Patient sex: M
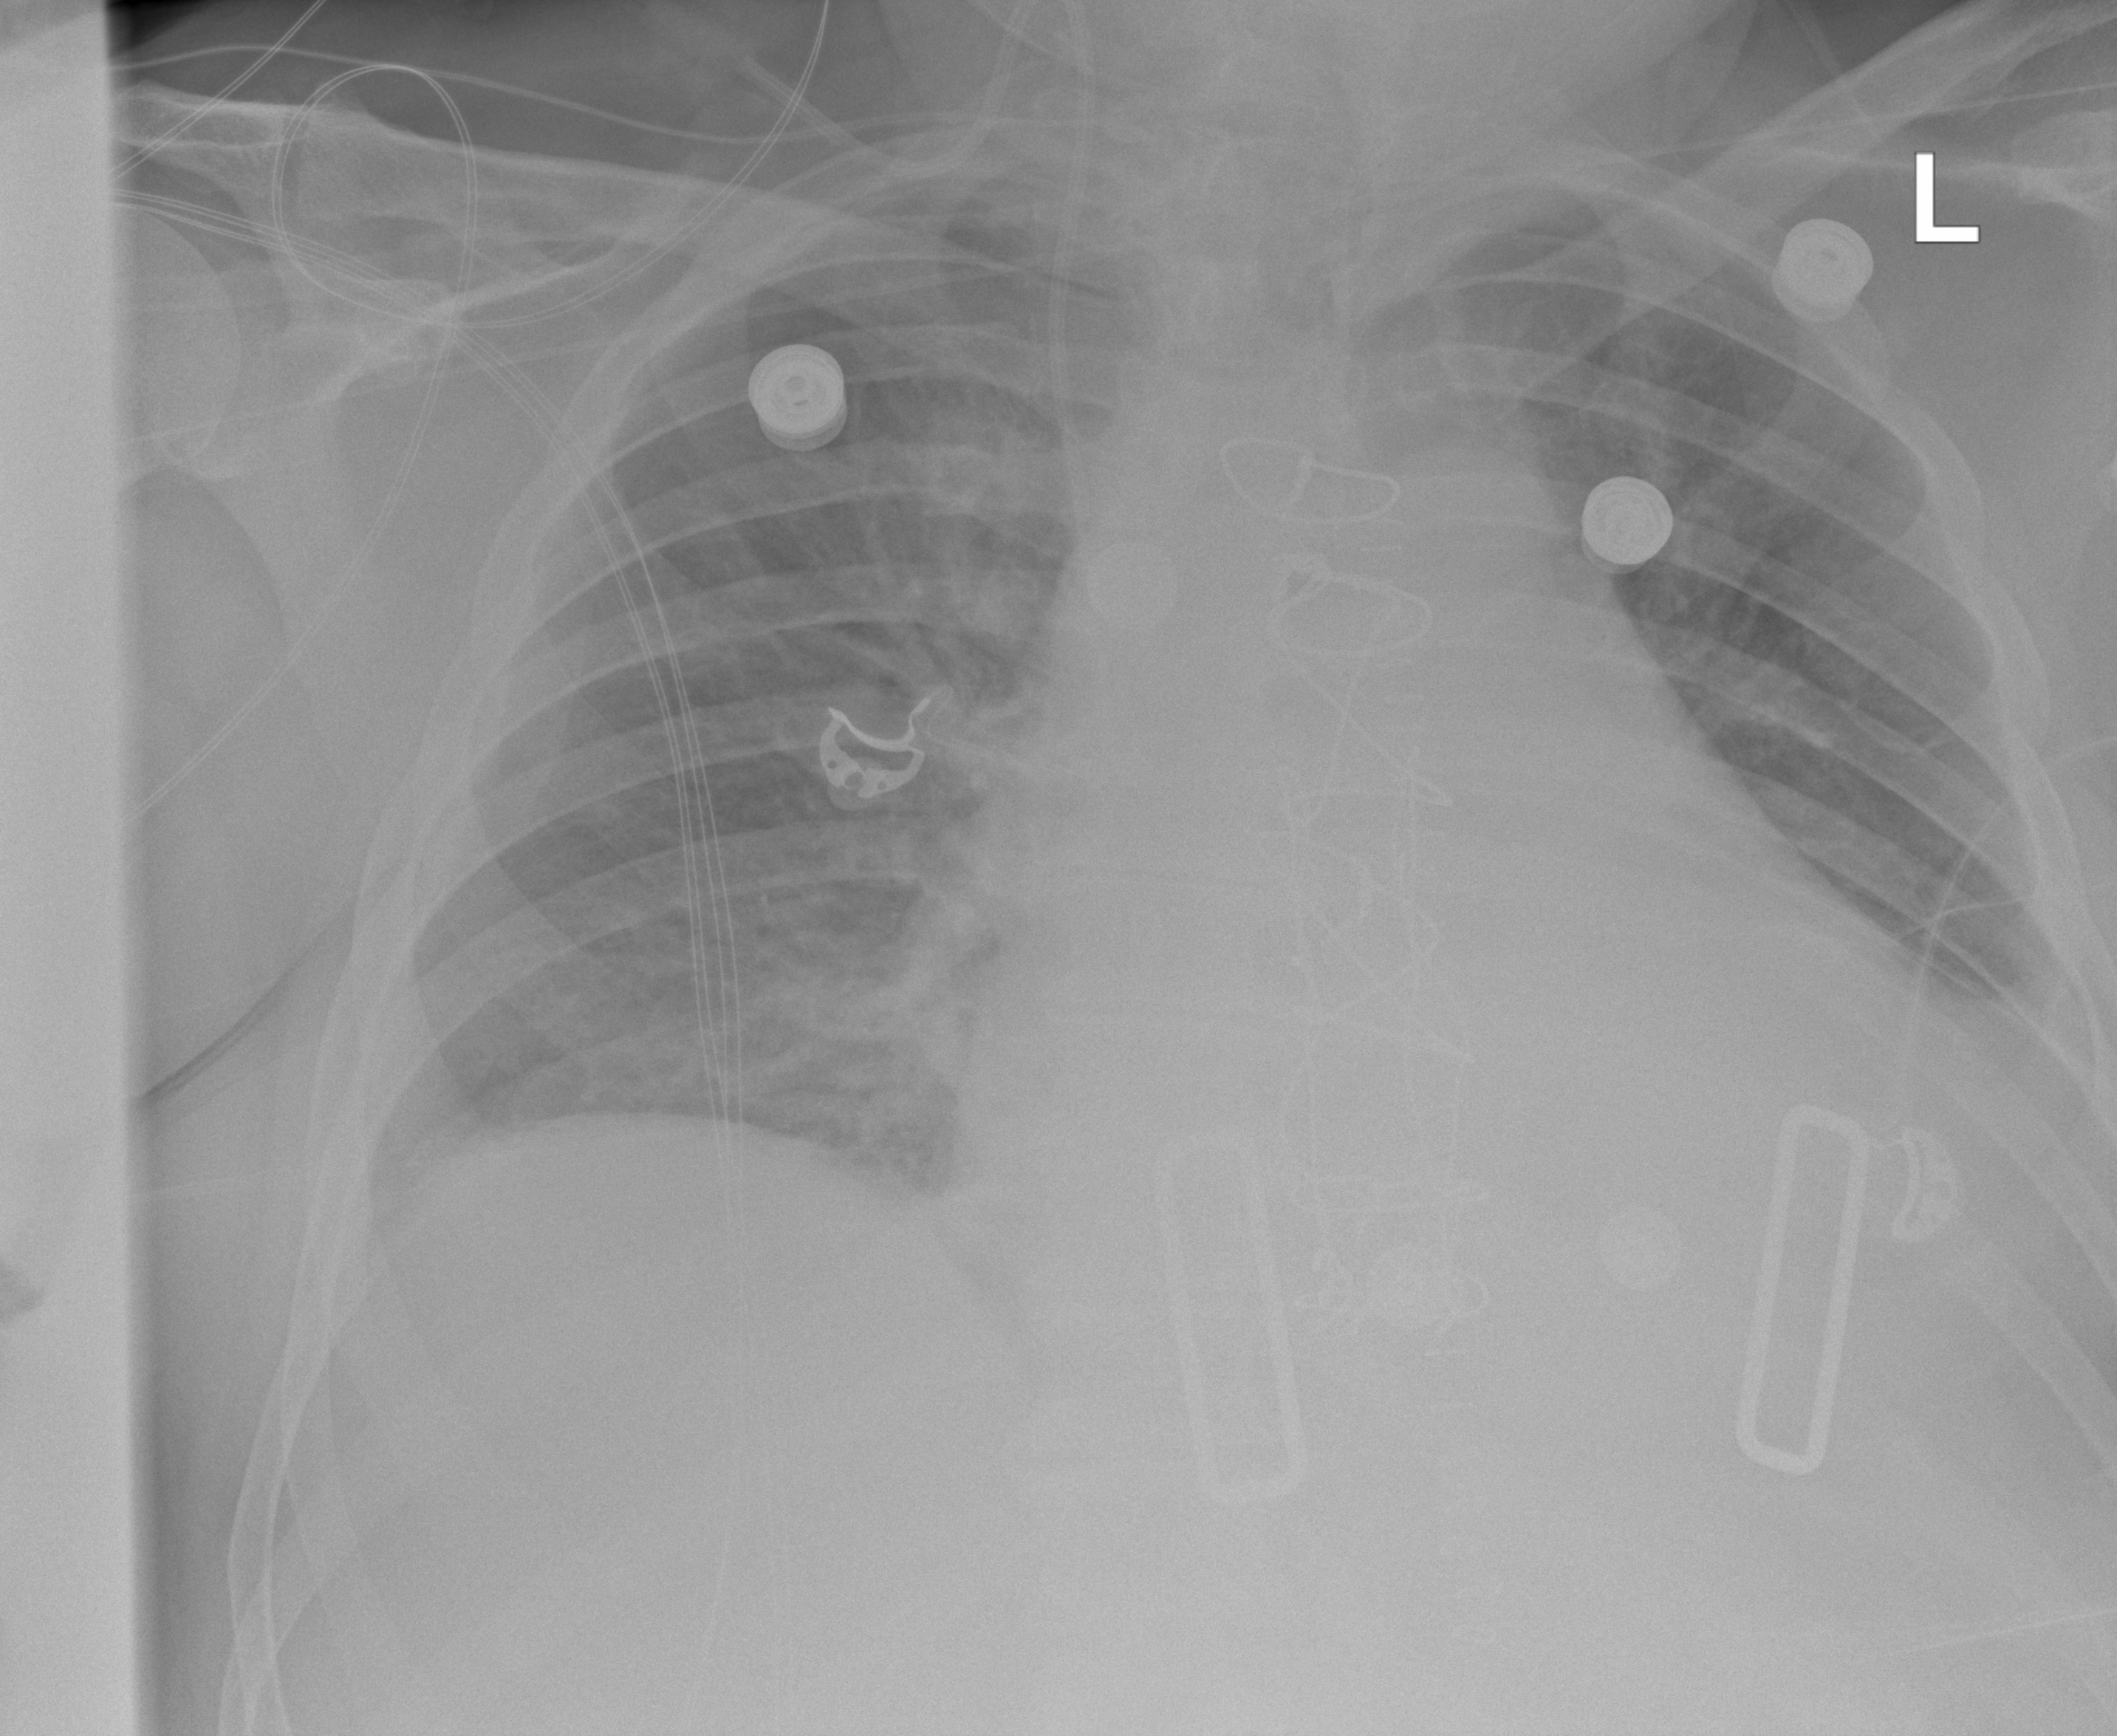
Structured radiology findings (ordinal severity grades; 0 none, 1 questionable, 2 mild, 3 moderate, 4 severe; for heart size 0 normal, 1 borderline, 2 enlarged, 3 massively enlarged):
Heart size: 2
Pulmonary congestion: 2
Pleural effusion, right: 1
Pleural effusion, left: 2
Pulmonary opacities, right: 2
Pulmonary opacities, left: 0
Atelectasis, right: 2
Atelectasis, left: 2